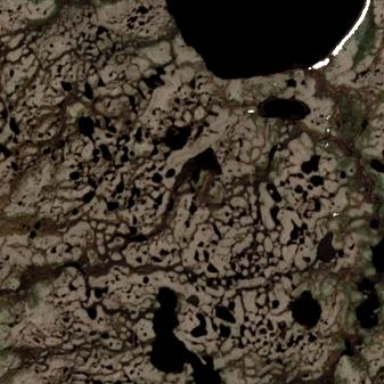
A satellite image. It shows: Tundra pond in the wetland area.